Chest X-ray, PA view. Patient: 44 years old, sex F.
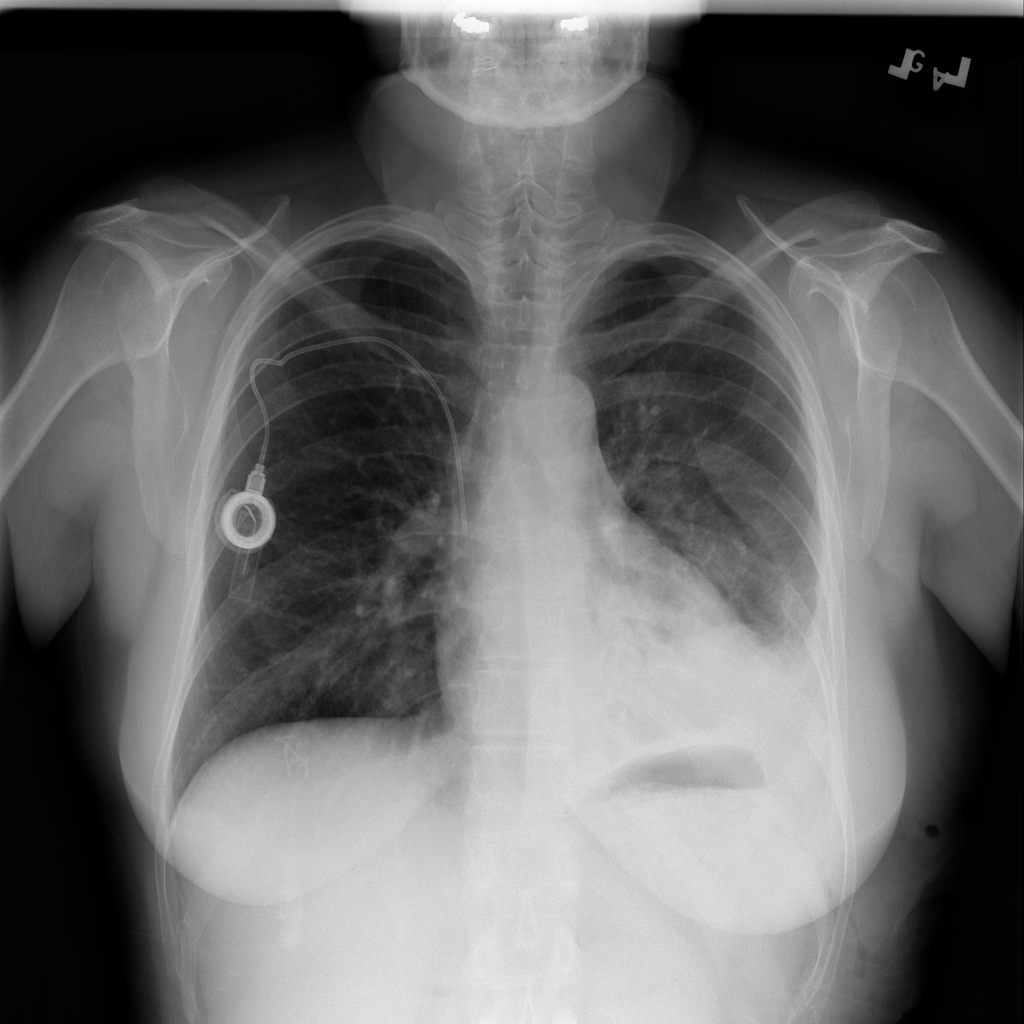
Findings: Pneumothorax